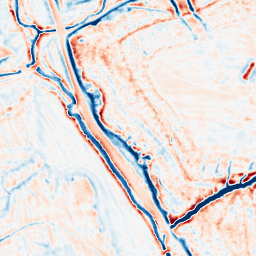
Category: edge_preserving
Decomposition family: bilateral
Decomposition parameters: d: 15
sigma_color: 75
sigma_space: 100
Upsampling method: cubic_mitchell
Upsampling parameters: scale: 2
Upsampling scale: 2